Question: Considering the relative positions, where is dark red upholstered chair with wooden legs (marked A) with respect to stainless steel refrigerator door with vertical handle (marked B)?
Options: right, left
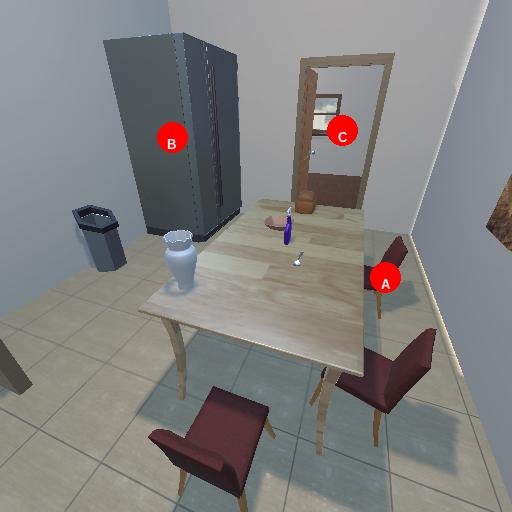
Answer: right